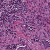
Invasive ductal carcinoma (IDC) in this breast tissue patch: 1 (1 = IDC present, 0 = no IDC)